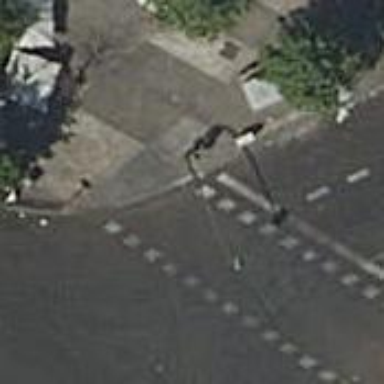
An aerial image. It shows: Crossing with paving stones on uncontrolled footway. The crossing has markings.